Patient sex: F
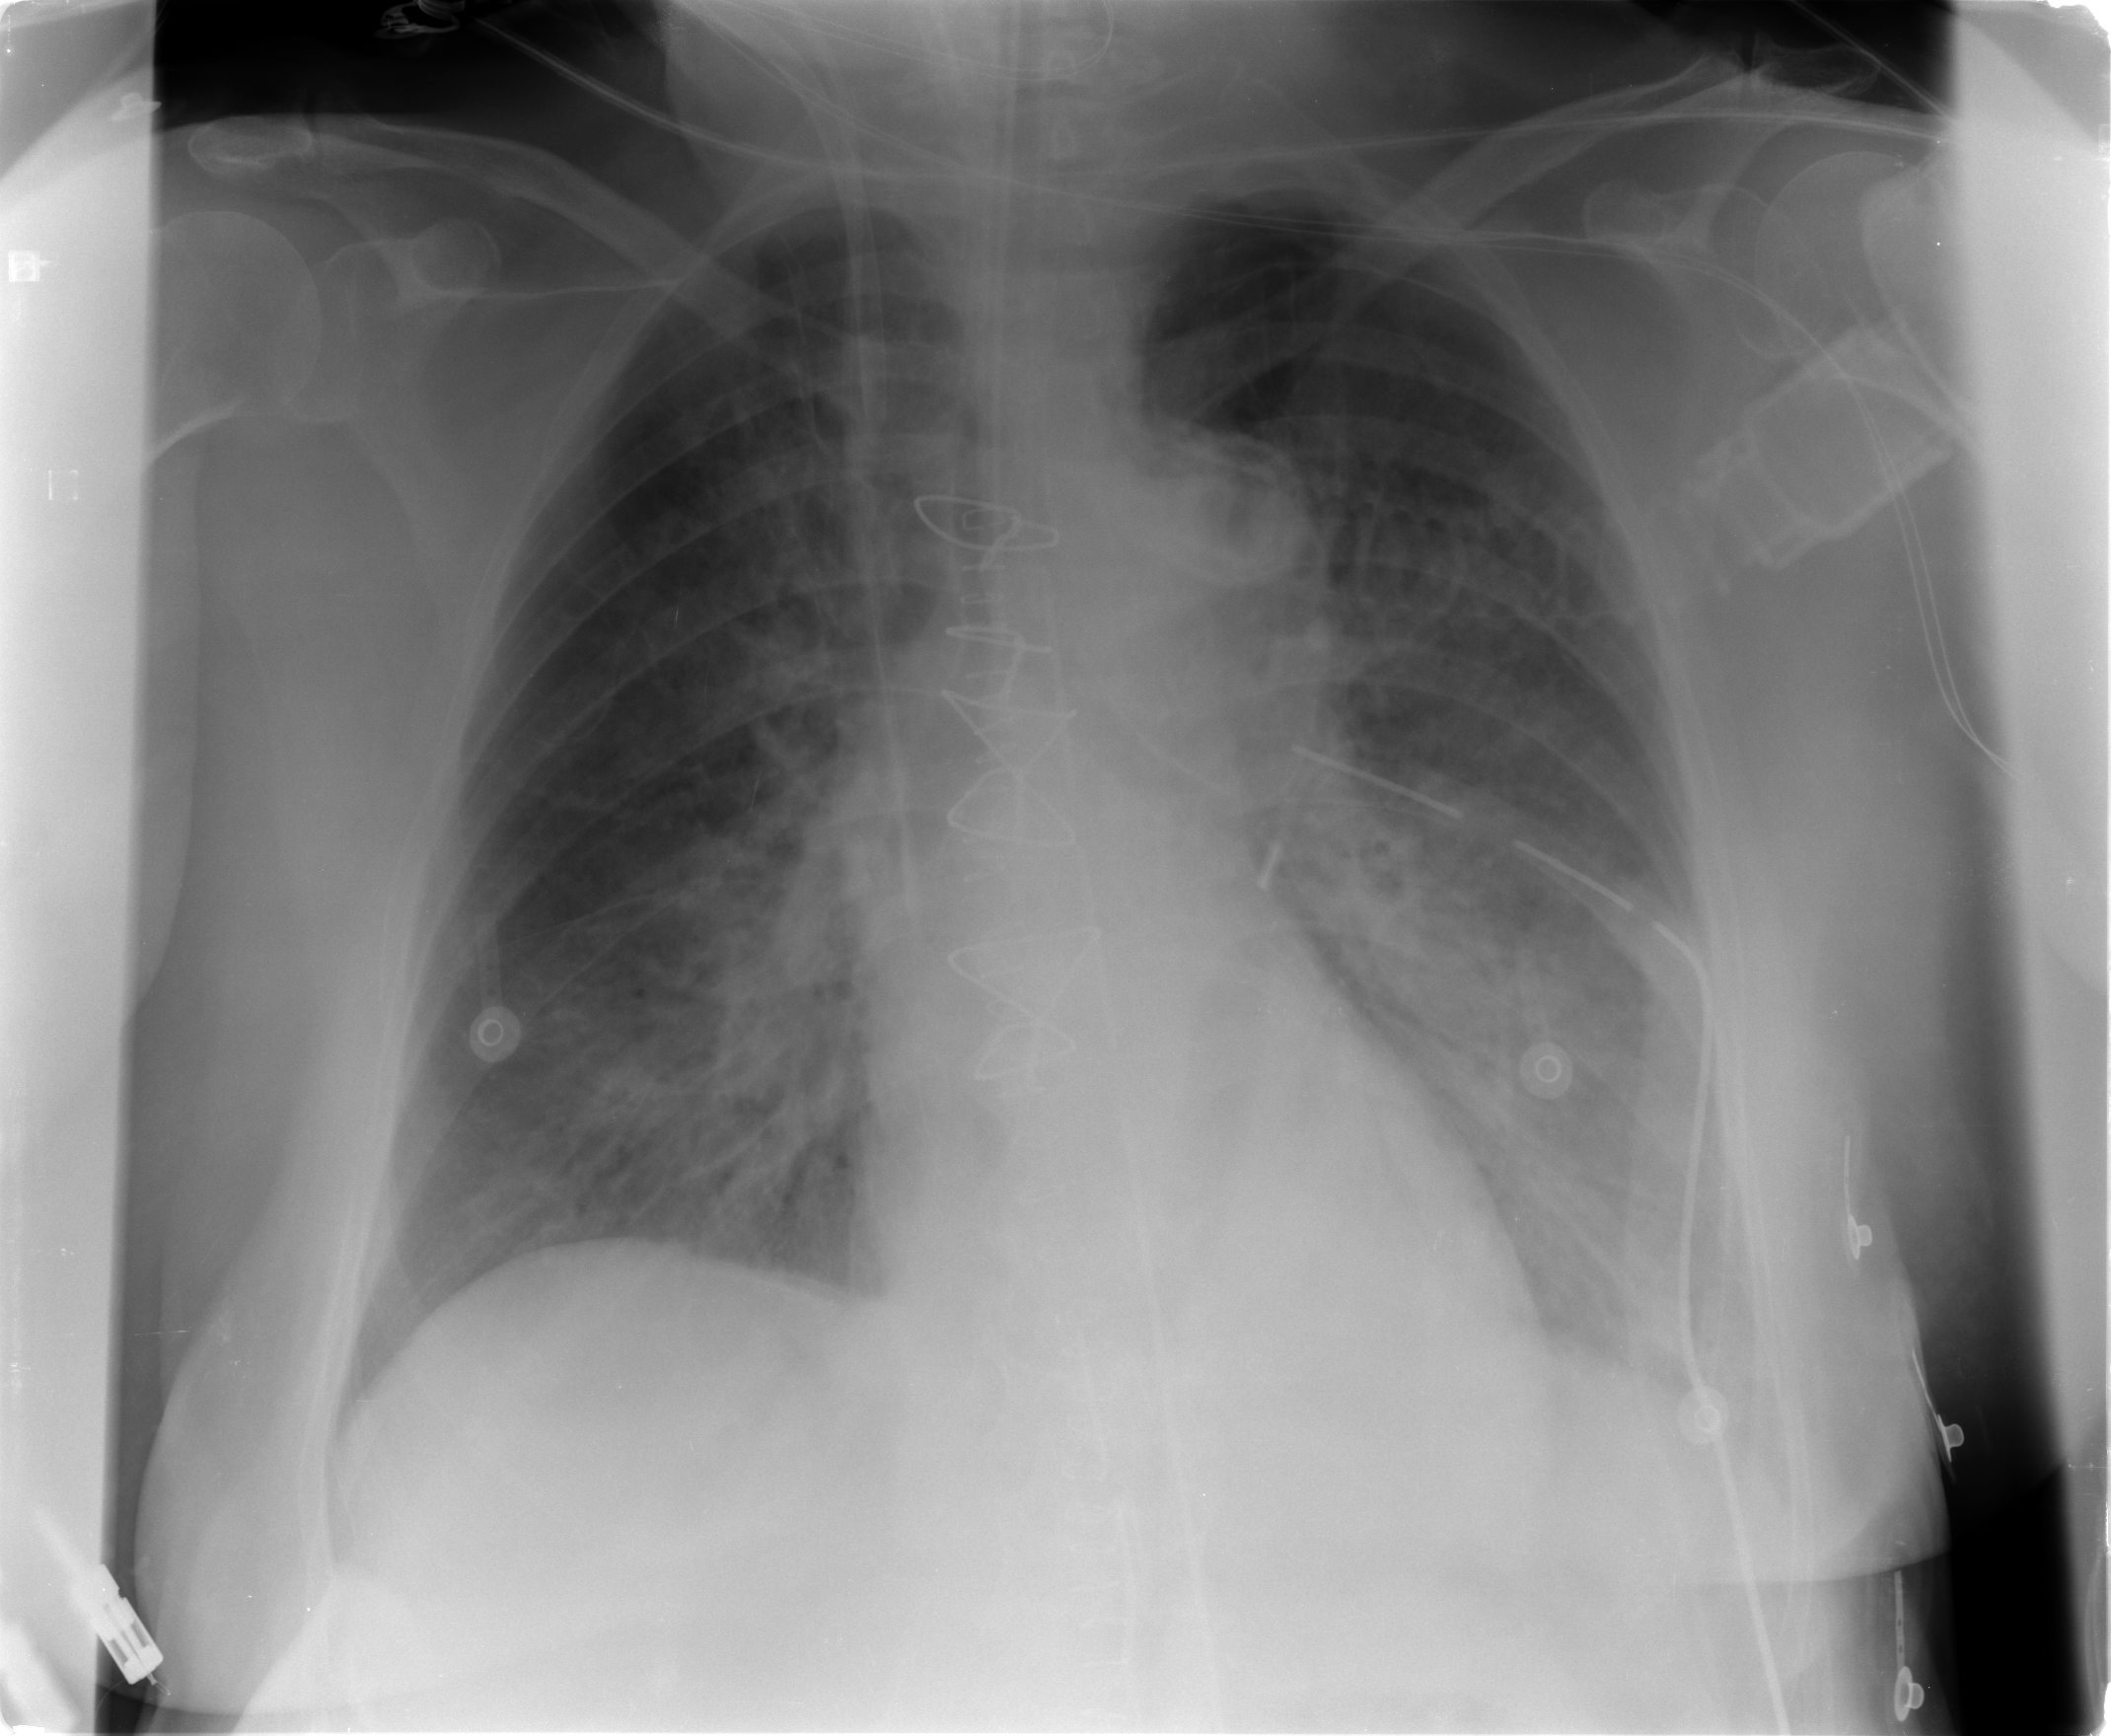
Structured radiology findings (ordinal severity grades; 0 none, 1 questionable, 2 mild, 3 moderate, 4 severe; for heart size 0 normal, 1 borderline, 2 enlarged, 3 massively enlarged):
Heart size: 0
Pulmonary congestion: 2
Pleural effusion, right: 0
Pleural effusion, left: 2
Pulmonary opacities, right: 0
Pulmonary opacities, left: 2
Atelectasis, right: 0
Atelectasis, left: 2